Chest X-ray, AP view. Patient: 52 years old, sex F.
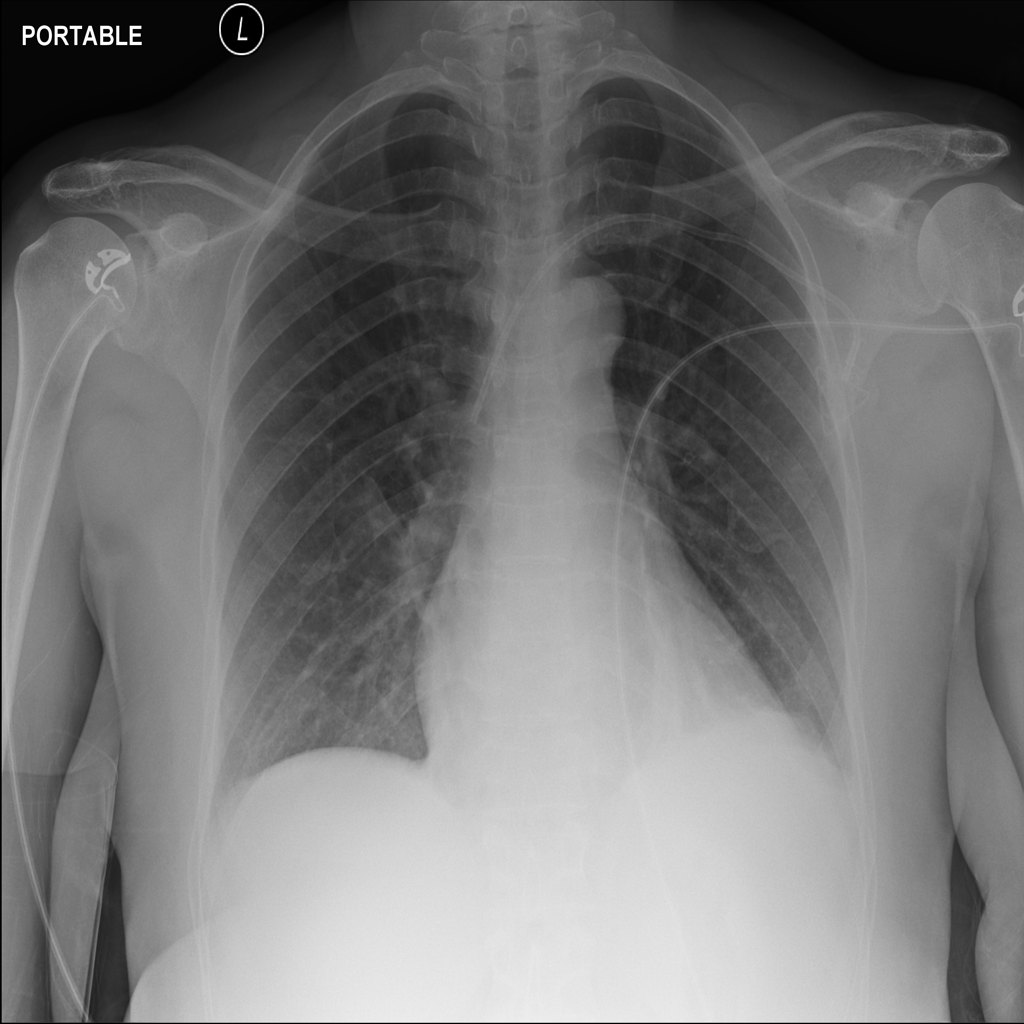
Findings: Atelectasis